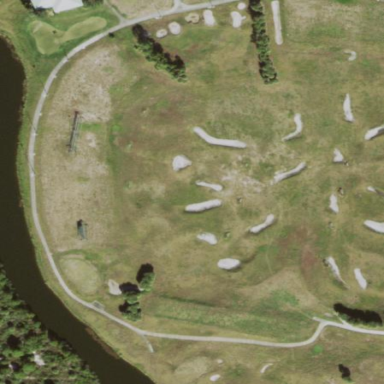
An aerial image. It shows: Golf course.